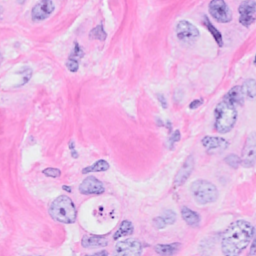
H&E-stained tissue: Breast